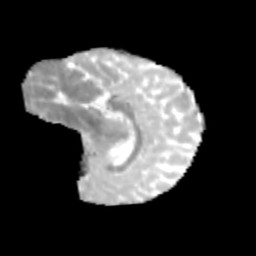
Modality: MD
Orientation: sagittal
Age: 11
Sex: female
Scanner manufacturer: siemens
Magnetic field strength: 3 T
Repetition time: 3.8 s
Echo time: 0.07 s